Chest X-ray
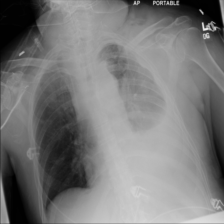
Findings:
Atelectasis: negative
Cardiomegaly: negative
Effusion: positive
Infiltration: negative
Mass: positive
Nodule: negative
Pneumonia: negative
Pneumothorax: negative
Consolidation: negative
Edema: negative
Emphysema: negative
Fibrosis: negative
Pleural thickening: negative
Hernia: negative